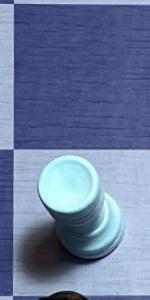
Label: Rook_White